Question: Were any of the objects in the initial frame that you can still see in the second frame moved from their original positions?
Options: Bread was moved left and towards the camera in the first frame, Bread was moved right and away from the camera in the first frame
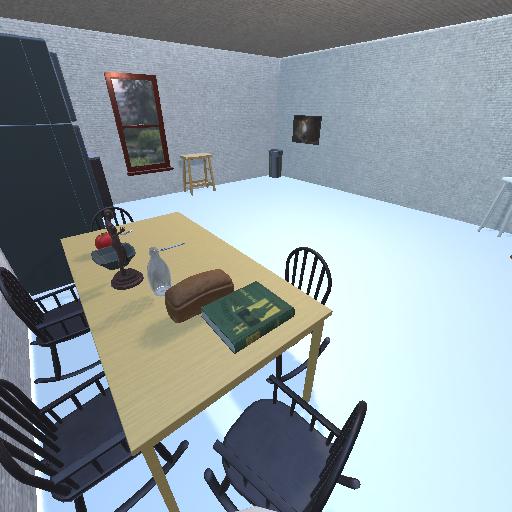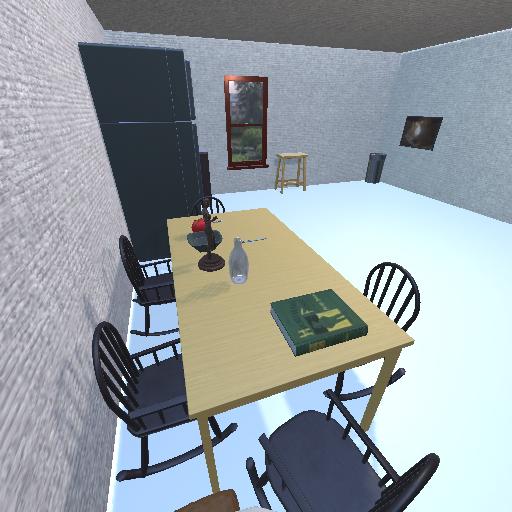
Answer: Bread was moved left and towards the camera in the first frame